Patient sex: F
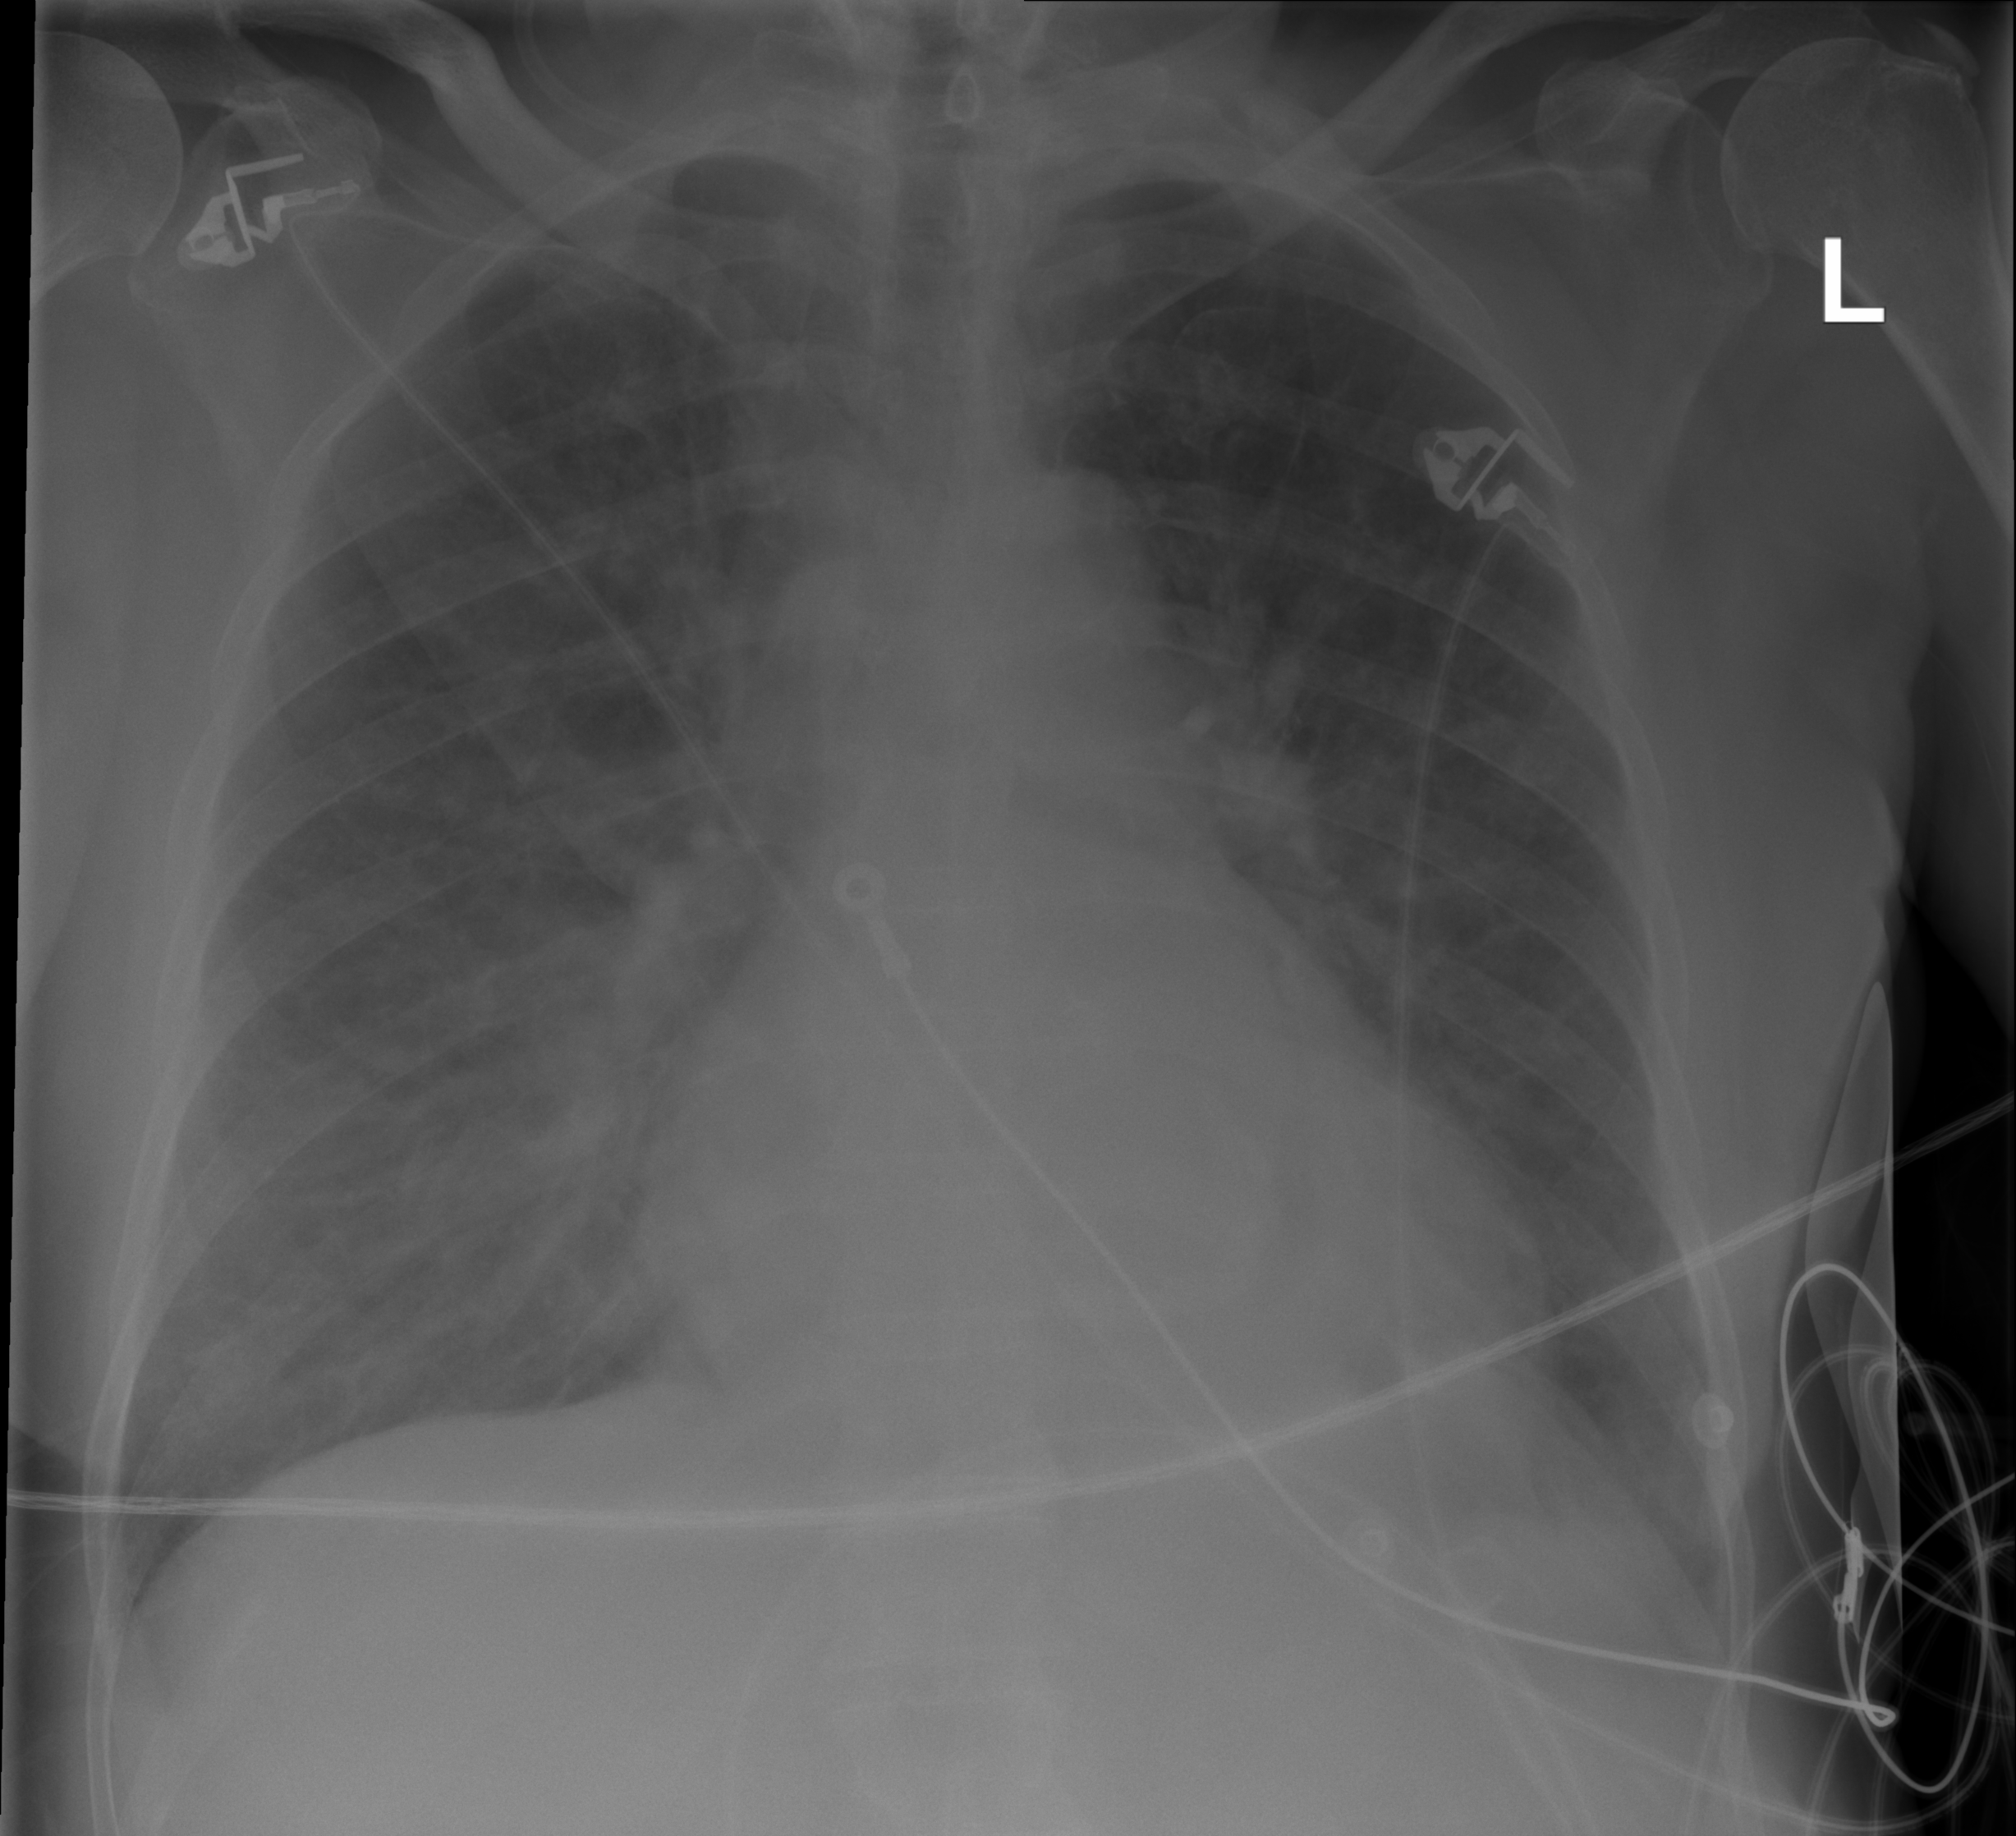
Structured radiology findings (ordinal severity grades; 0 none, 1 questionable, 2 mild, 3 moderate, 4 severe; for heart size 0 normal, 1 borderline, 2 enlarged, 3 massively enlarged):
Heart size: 2
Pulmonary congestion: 2
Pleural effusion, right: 0
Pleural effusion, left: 0
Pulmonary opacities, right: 0
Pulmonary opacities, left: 0
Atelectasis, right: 0
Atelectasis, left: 0